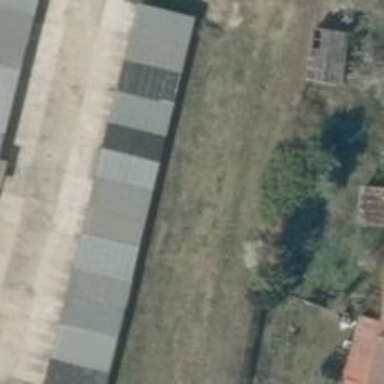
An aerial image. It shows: Garage building.